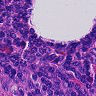
Metastatic tissue present: no